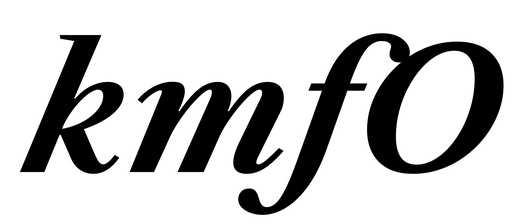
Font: LibreCaslonText-Italic_Bold_Italic